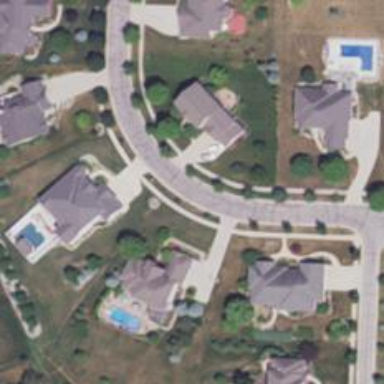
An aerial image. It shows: Residential road.